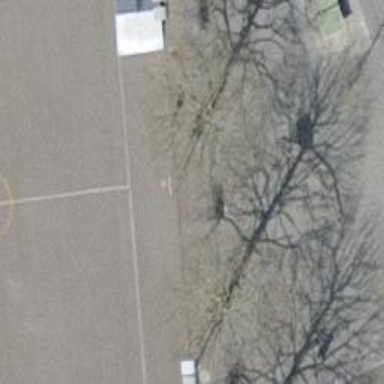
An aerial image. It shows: Black bench.